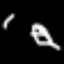
Label: leaf